Field crop: tomato
Growth stage: 1
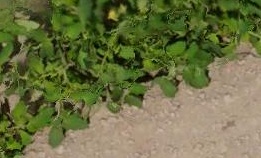
Species: tomato